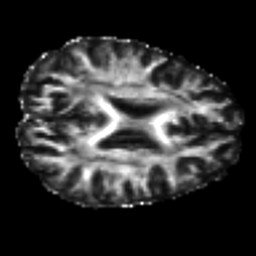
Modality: FA
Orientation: axial
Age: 40
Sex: female
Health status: healthy
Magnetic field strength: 3 T
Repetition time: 7 s
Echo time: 0.0926 s